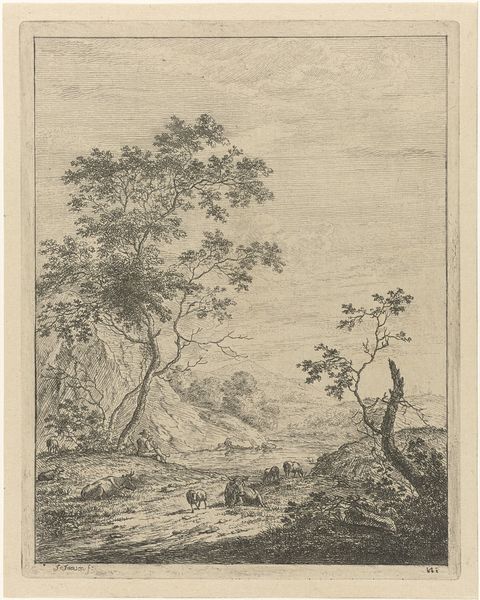
Titel: Bergachtig landschap met herder en vee
Künstler: Johannes Janson
Standort: Amsterdam
Institution: Rijksmuseum
Schlagwörter: millet, gravure, arbre, paysage, arbres, fusain, vache, crayon, troupeau, vallée, traoupeau